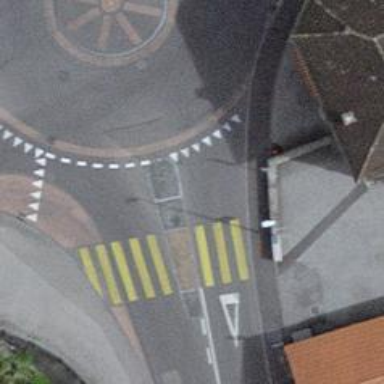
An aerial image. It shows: Zebra crossing on the road.